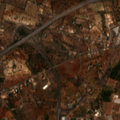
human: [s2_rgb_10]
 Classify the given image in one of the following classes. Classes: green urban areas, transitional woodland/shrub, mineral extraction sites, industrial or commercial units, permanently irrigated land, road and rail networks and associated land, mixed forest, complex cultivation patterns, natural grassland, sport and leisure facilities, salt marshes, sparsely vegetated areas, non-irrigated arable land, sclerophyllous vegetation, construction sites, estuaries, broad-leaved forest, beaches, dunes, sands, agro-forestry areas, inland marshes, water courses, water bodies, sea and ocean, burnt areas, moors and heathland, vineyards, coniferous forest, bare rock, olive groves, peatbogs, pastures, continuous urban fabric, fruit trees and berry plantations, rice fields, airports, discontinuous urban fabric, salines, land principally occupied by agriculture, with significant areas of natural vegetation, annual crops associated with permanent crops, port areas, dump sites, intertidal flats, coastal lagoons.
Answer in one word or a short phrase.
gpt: fruit trees and berry plantations, annual crops associated with permanent crops, complex cultivation patterns, land principally occupied by agriculture, with significant areas of natural vegetation, sclerophyllous vegetation